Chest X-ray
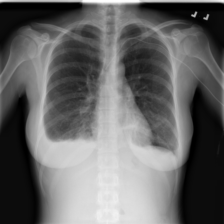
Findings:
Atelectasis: positive
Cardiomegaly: negative
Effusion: positive
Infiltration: positive
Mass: negative
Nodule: negative
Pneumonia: negative
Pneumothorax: negative
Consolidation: negative
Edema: negative
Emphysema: negative
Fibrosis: negative
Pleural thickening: negative
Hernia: negative